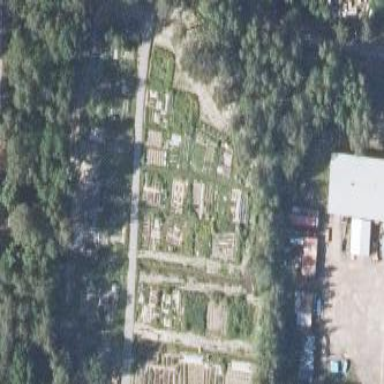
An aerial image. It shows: Allotments area.